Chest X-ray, AP view. Patient: 46 years old, sex F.
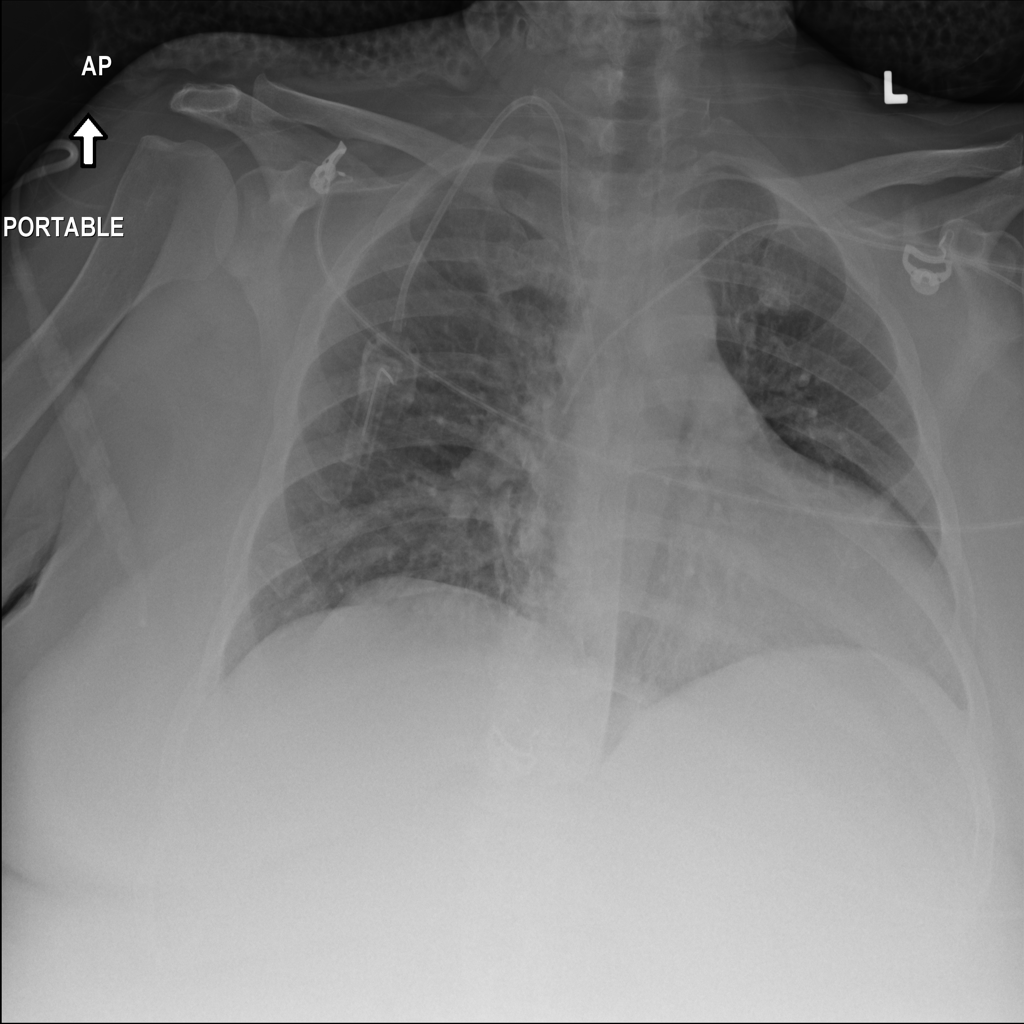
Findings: No Finding